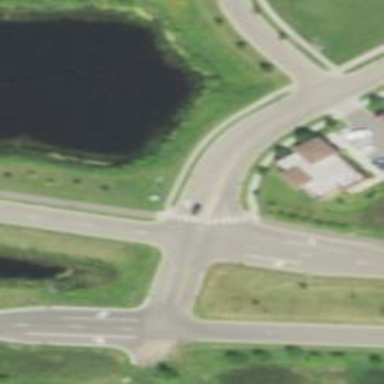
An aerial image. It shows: Marked crossing on asphalt cycleway.